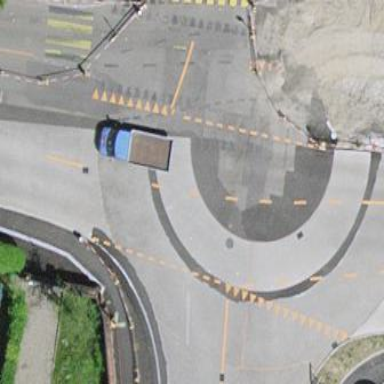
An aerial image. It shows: Roundabout at tertiary road junction.